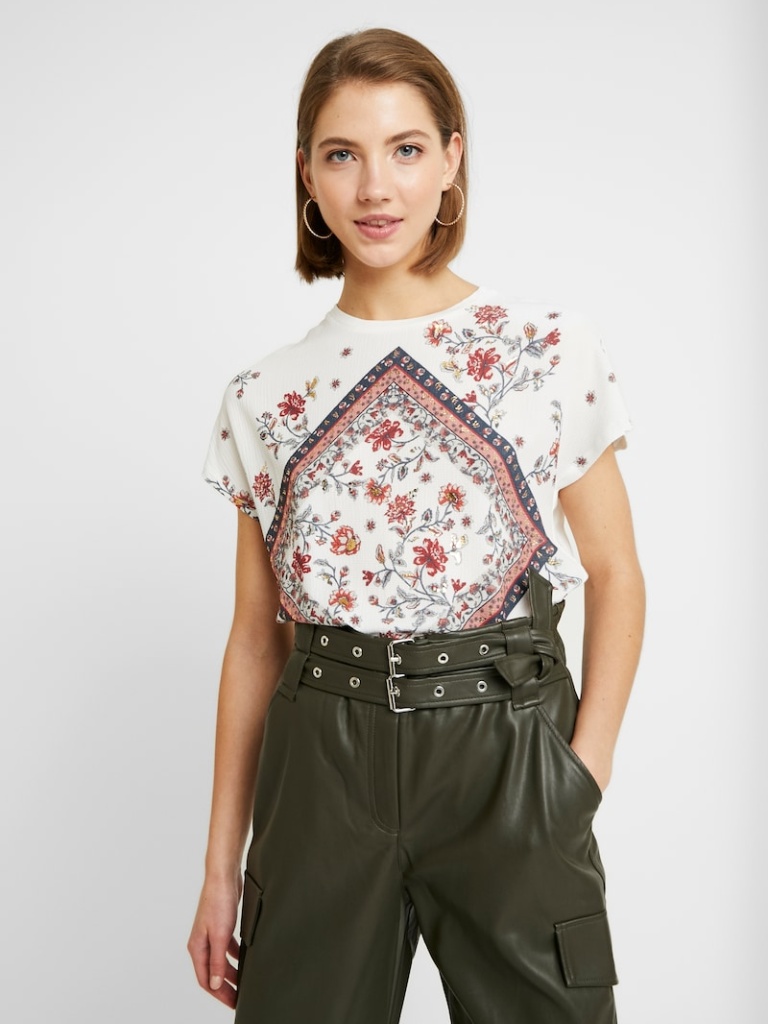
cotton relaxed short sleeve hip length French Tucked crew t-shirt